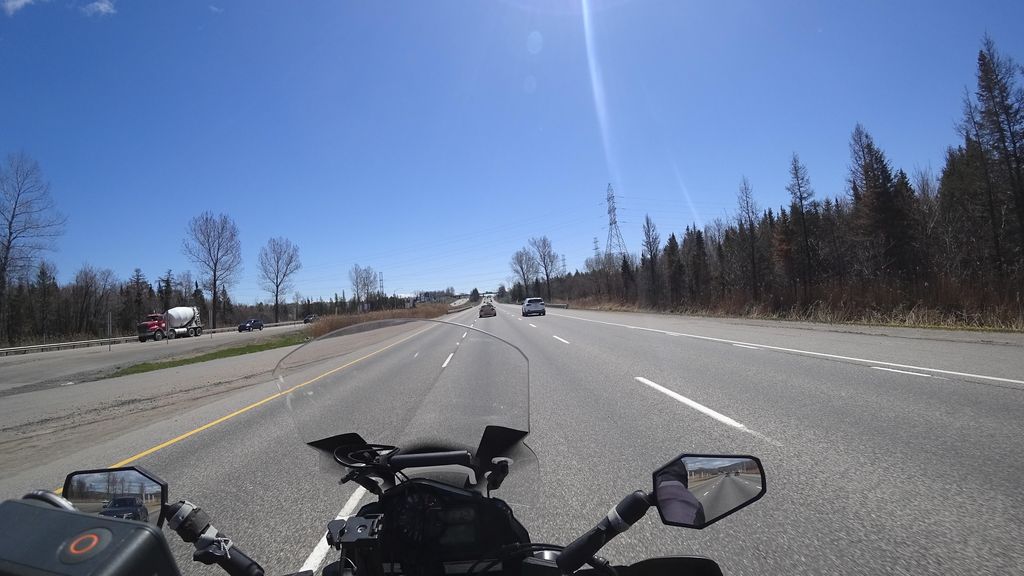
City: quebec_city